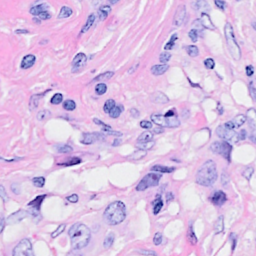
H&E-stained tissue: Breast